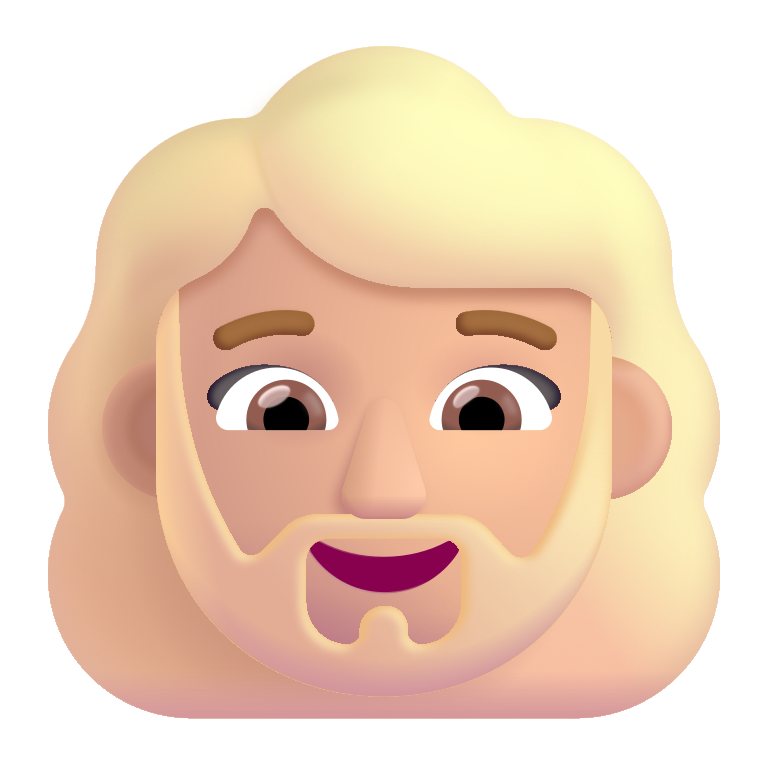
woman beard color  light